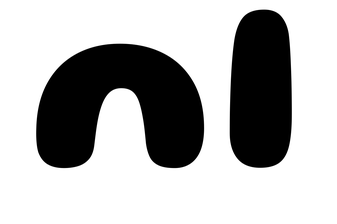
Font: Gluten_Bold